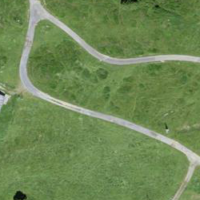
EUNIS habitat code: 23
Species observed at this site:
Rumex alpinus
Geum rivale
Campanula barbata